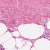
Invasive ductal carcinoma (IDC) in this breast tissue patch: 0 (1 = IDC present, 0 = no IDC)